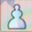
Piece: wP